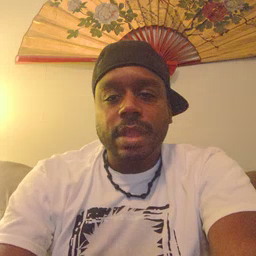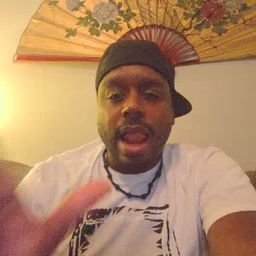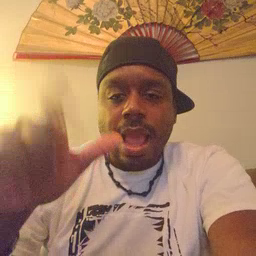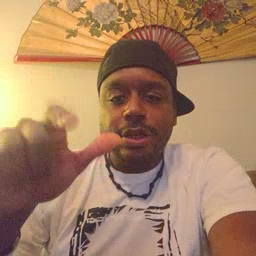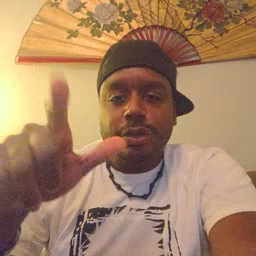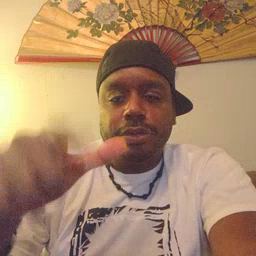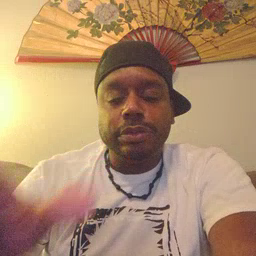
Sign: later